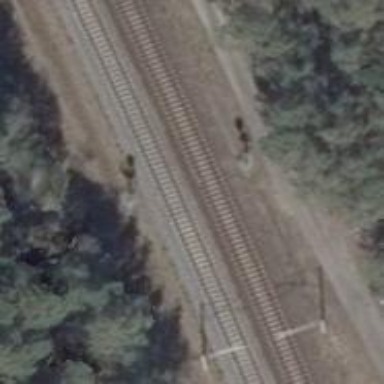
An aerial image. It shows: Signal light at railway crossing.